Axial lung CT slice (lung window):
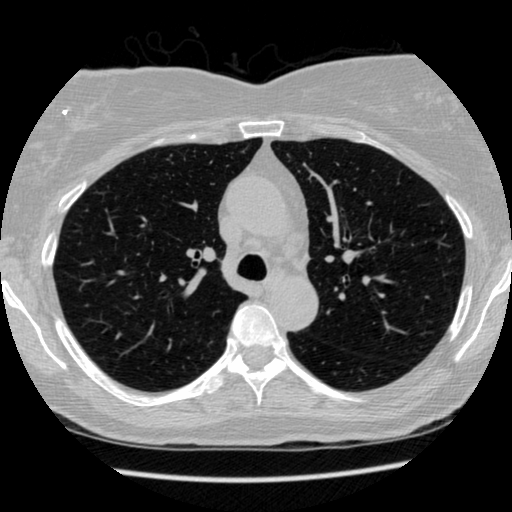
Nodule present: no